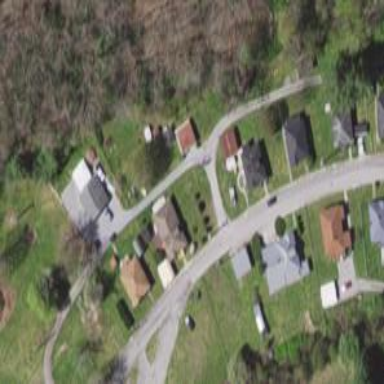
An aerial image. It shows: Driveway.